Interaction volume radius: 5 \u00c5
Interaction volume height: 25 \u00c5
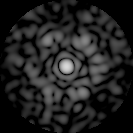
Disorder parameter: 0.6906